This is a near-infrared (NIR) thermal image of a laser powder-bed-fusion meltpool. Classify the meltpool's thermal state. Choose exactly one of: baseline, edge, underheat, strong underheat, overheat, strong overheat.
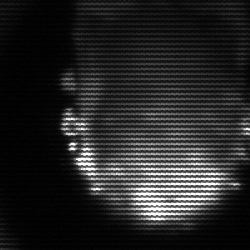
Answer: baseline